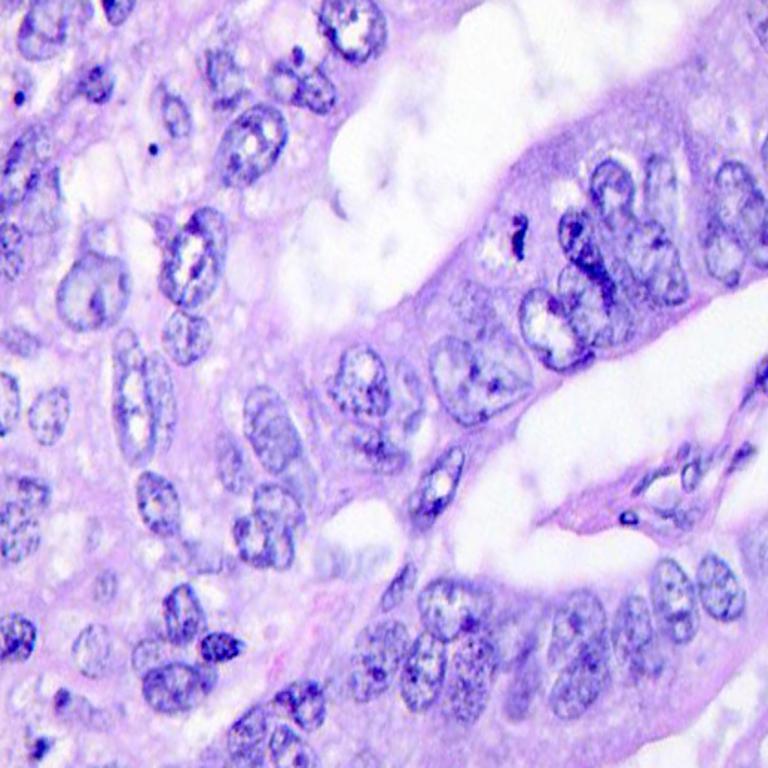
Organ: colon
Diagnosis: adenocarcinomas